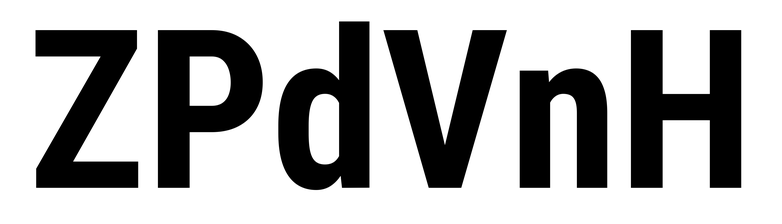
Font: Roboto_Condensed_Bold